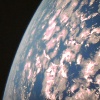
Label: cloud